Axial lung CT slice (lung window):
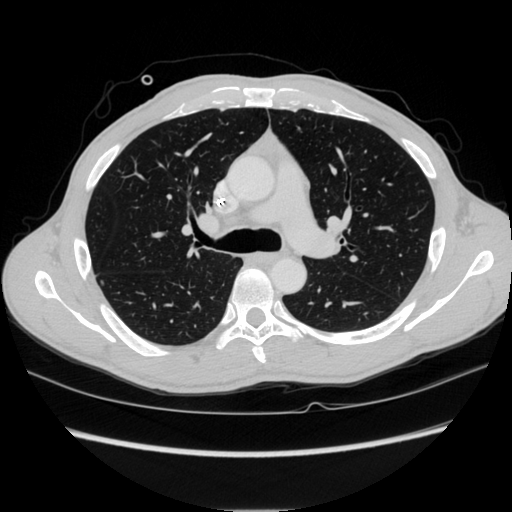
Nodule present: yes
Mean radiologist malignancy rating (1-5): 2.5